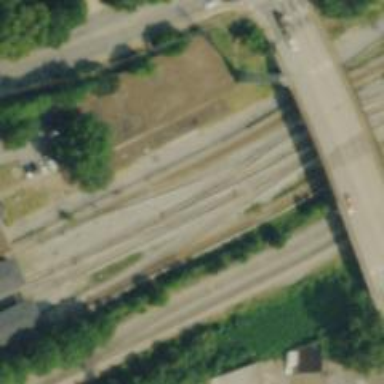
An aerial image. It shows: Electrified rail in service yard.